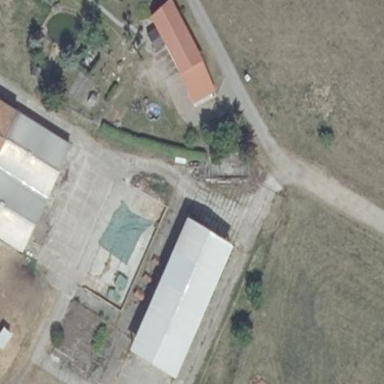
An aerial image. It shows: View of roof of building.